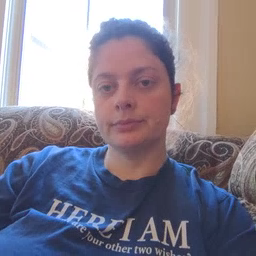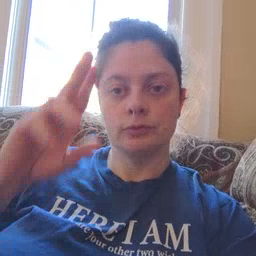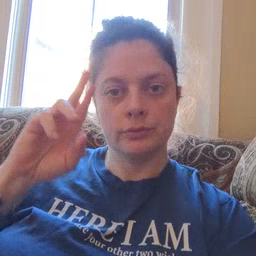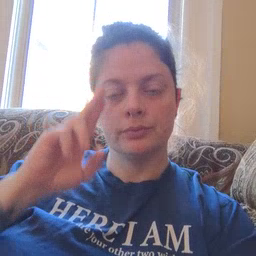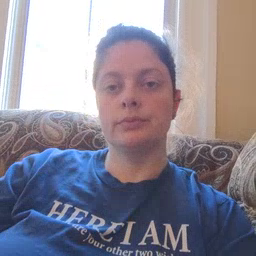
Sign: uncle